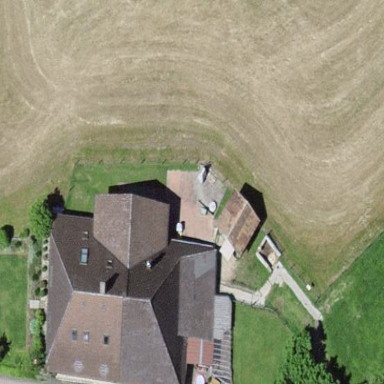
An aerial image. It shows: Farm building.